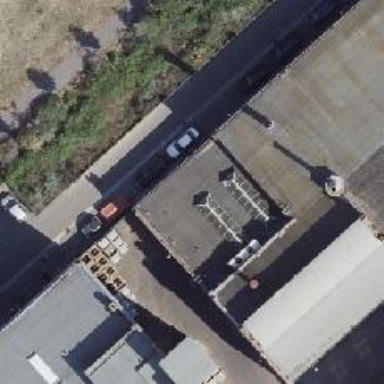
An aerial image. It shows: Hardware shop.